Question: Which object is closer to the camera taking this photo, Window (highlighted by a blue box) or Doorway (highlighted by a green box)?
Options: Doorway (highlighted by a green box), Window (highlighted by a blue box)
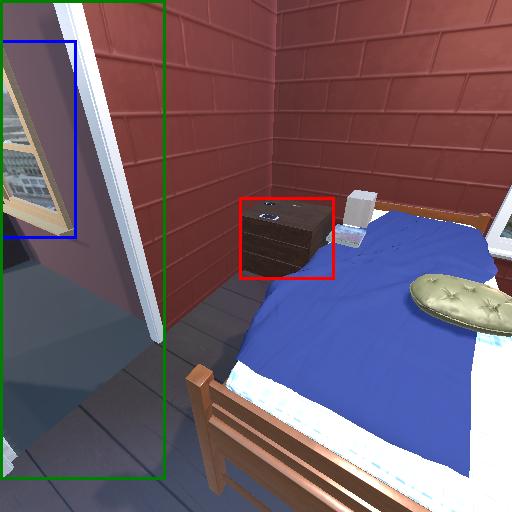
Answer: Doorway (highlighted by a green box)